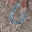
Label: 6